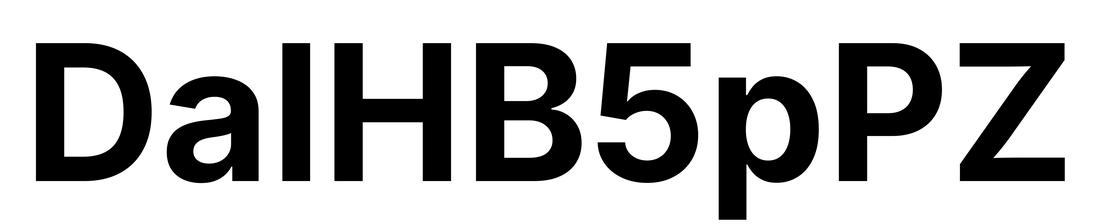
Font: Inter_Bold